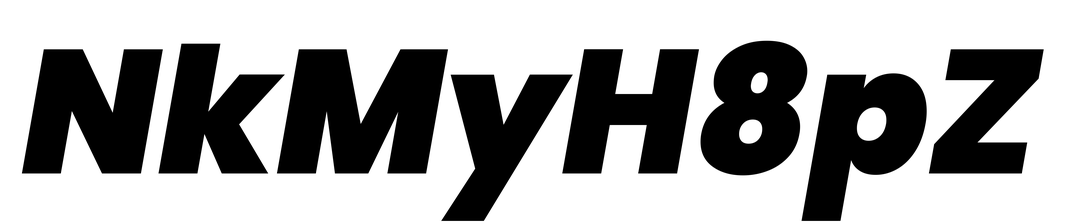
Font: Poppins-BlackItalic